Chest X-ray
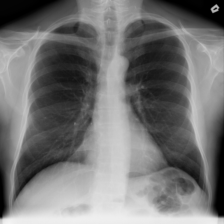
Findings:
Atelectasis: negative
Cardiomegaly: negative
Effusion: negative
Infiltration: negative
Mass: negative
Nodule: negative
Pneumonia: negative
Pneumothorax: negative
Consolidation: negative
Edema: negative
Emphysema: negative
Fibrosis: negative
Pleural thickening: negative
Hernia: negative